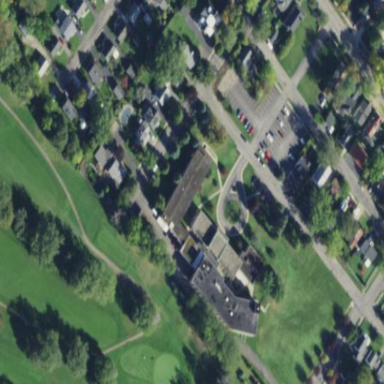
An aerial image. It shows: Nursing home building.